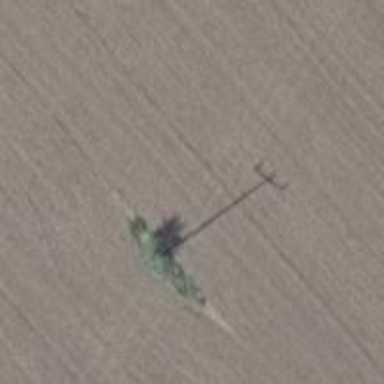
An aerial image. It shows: Power pole.